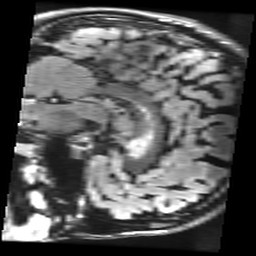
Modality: FLAIR
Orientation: sagittal
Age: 21
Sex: female
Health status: healthy
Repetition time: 12 s
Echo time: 0.09782 s